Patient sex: F
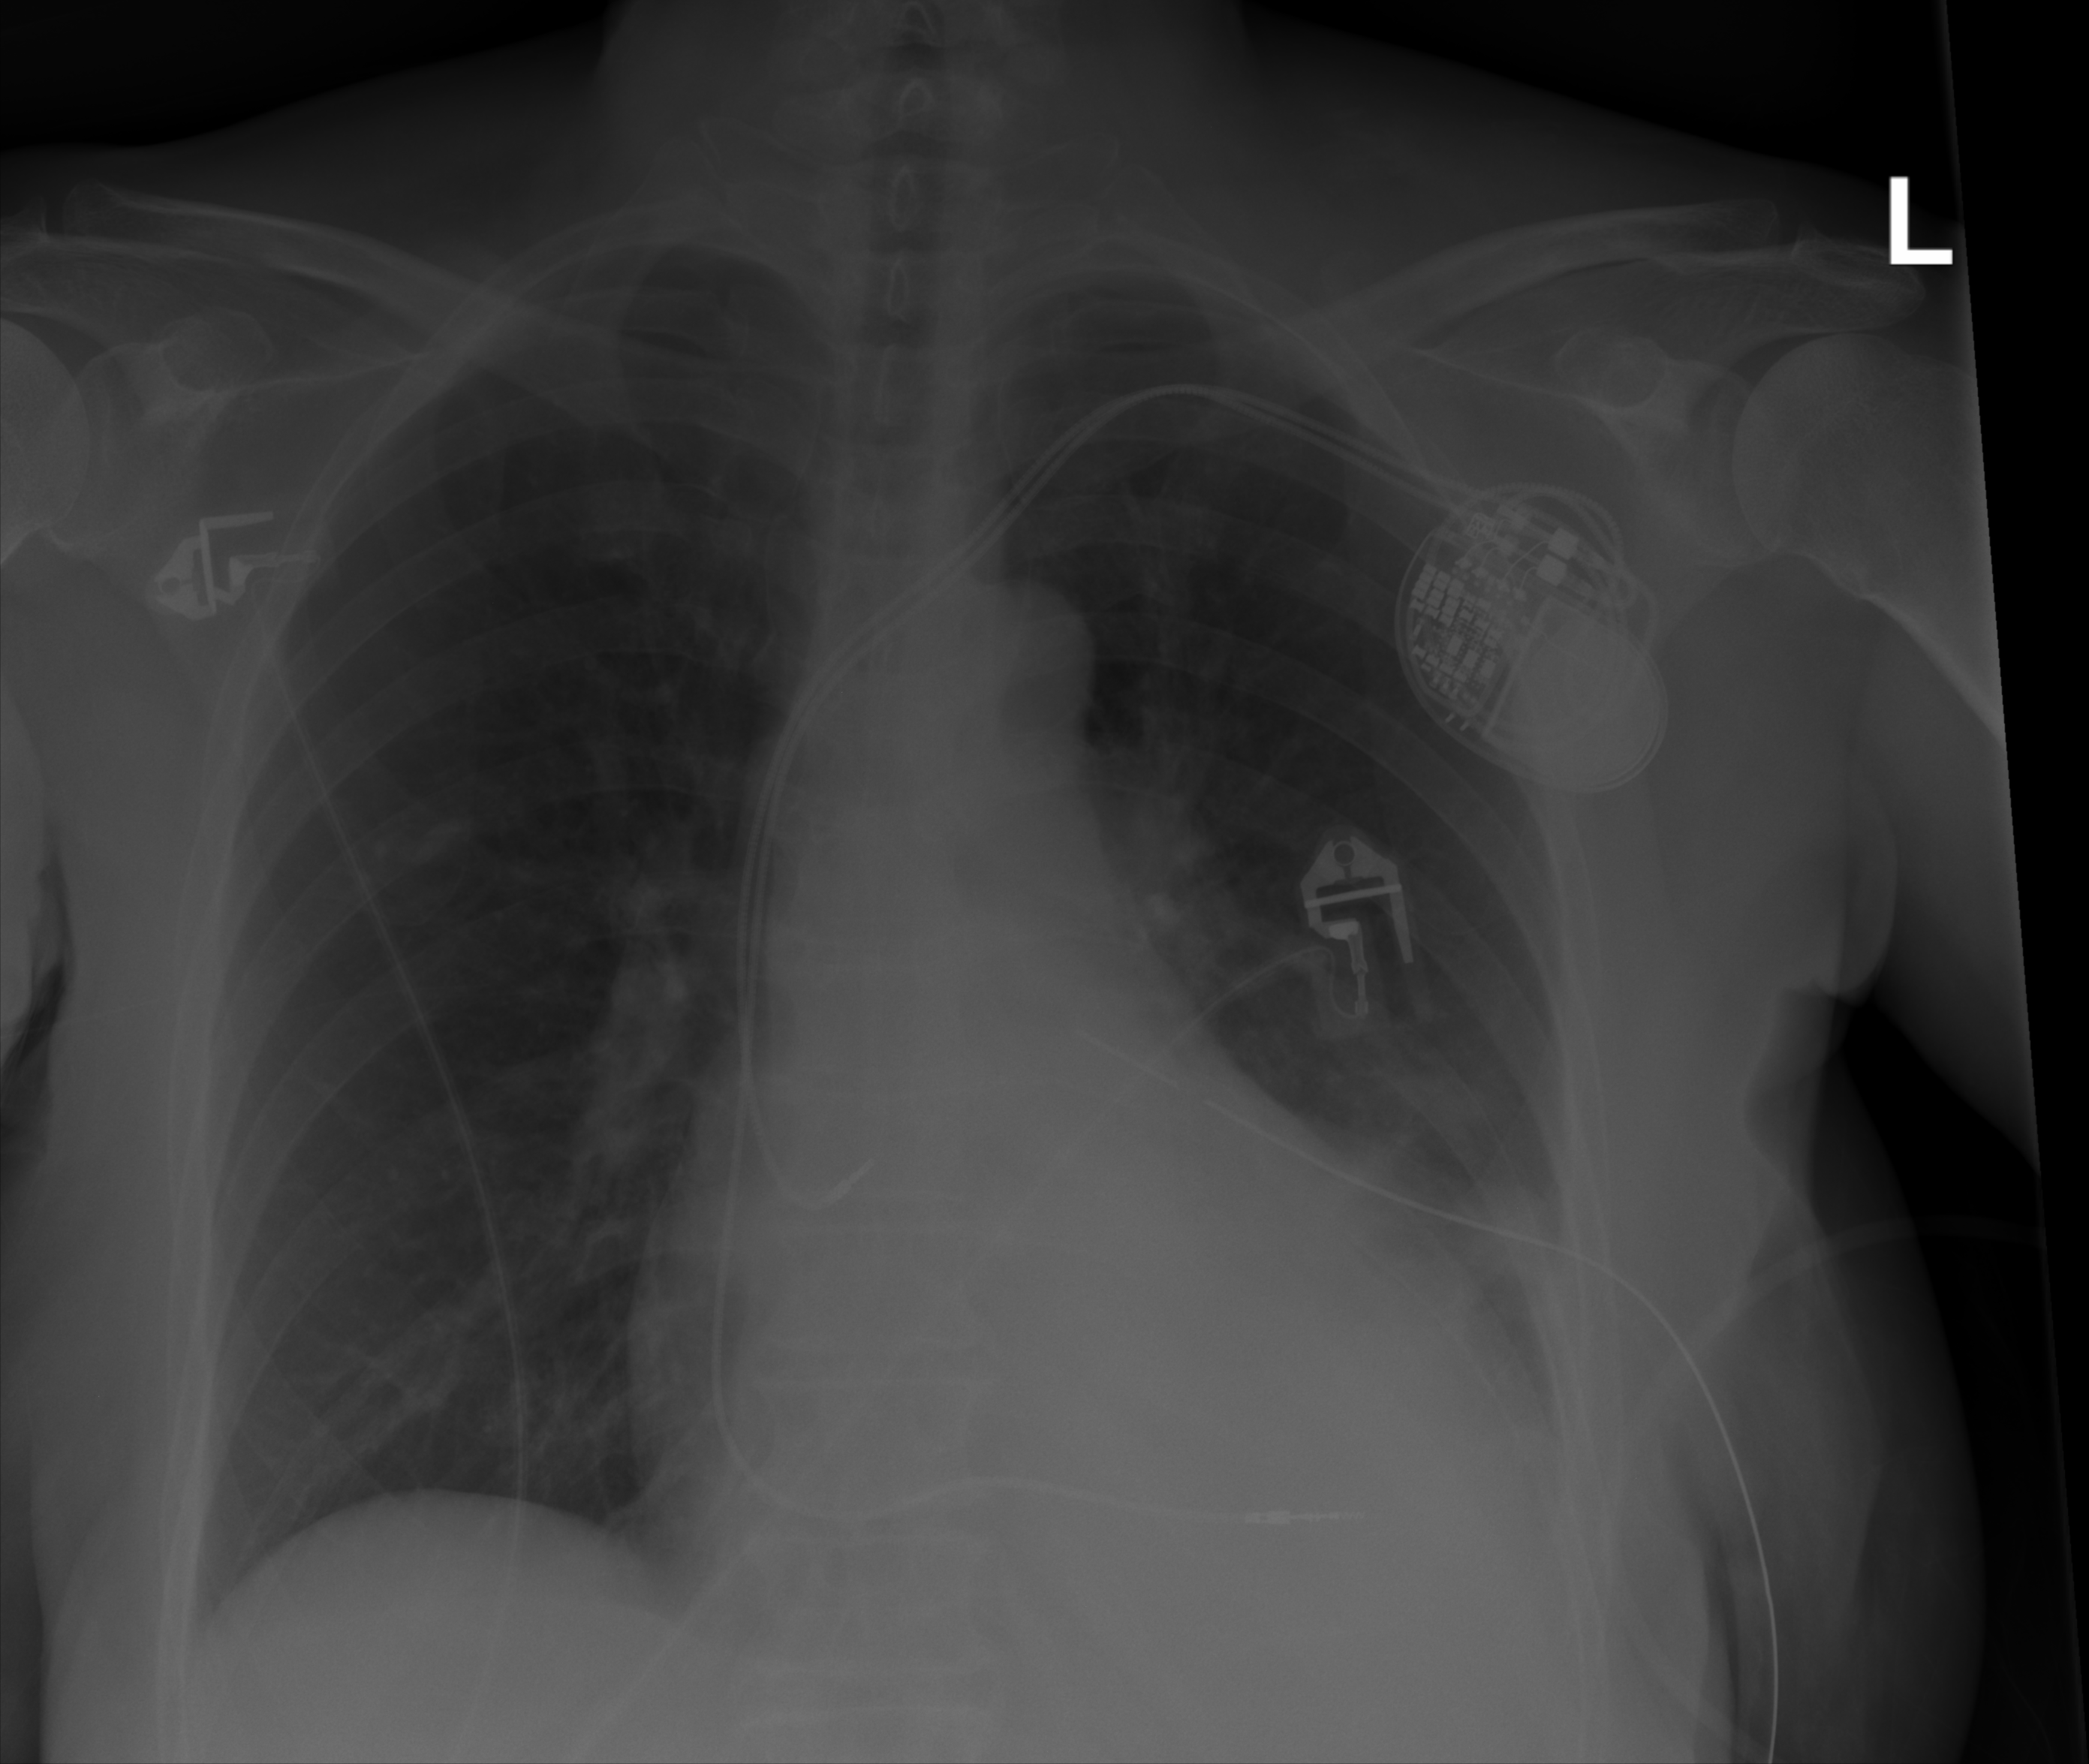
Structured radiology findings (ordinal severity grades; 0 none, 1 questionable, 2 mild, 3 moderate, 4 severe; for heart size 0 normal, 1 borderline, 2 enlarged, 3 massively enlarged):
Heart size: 0
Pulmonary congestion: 0
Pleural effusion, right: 0
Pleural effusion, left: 0
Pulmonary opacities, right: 0
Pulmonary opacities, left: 0
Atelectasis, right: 0
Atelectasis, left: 2